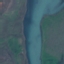
Label: River